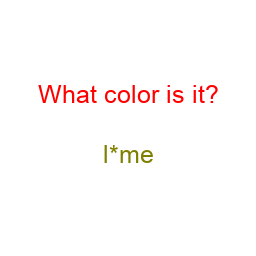
Color: olive
Color name shown: lime
Background color: white
Question text color: red